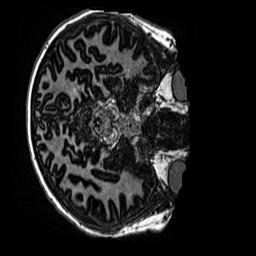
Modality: MP2RAGE
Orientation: axial
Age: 11
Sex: male
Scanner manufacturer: siemens
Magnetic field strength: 3 T
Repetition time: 4 s
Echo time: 0.00299 s